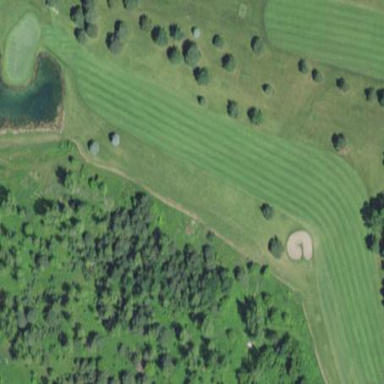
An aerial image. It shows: Grassy golf pitch and fairway for the sport of golf.